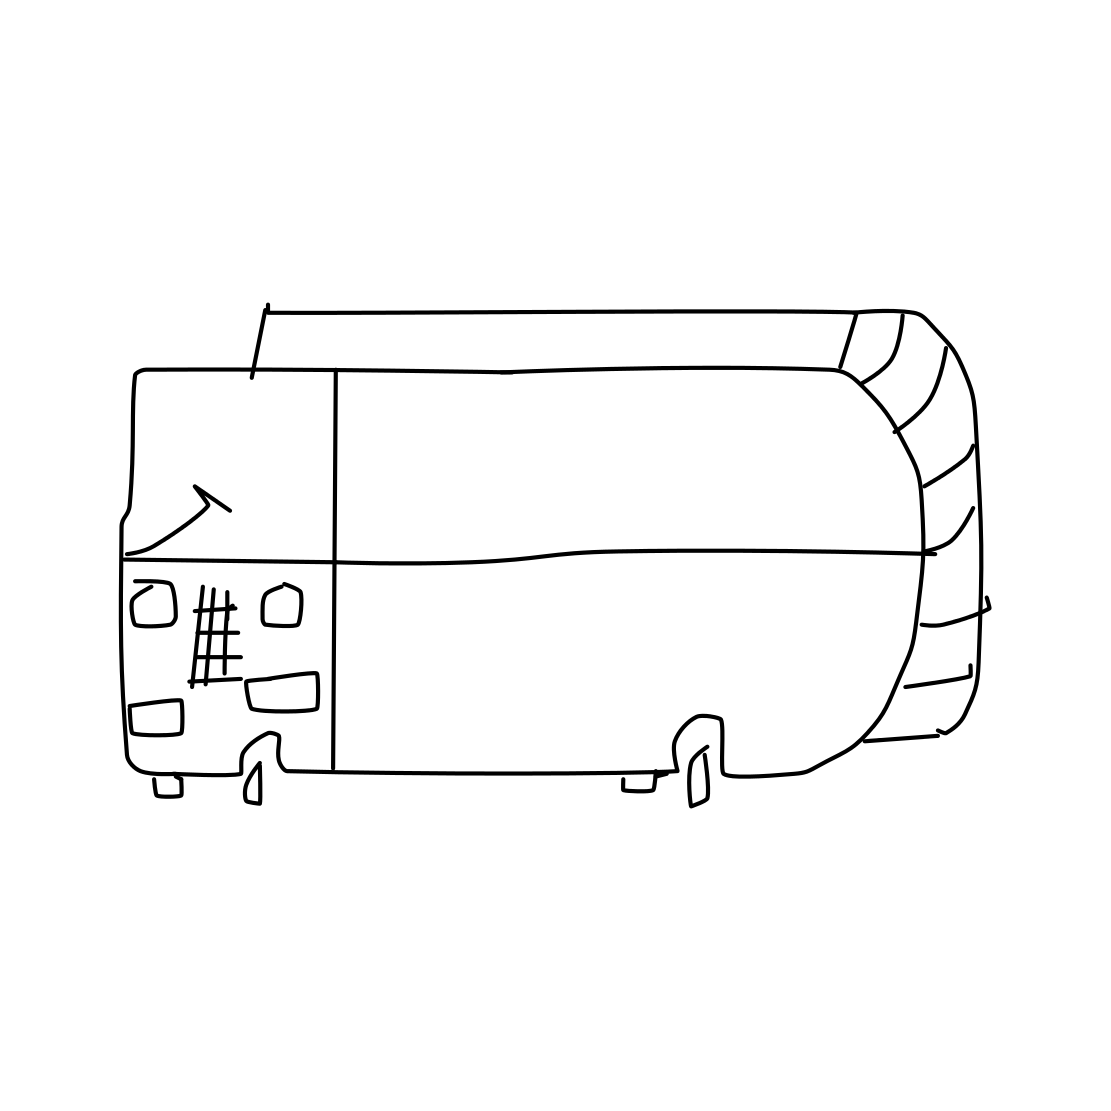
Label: bus